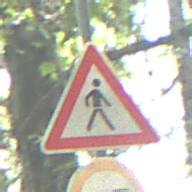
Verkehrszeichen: FussgaengerLinks
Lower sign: Ueberholverbot
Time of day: Midday
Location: Outdoor (Nature)
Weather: Clear
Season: NotSpecified
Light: Natural